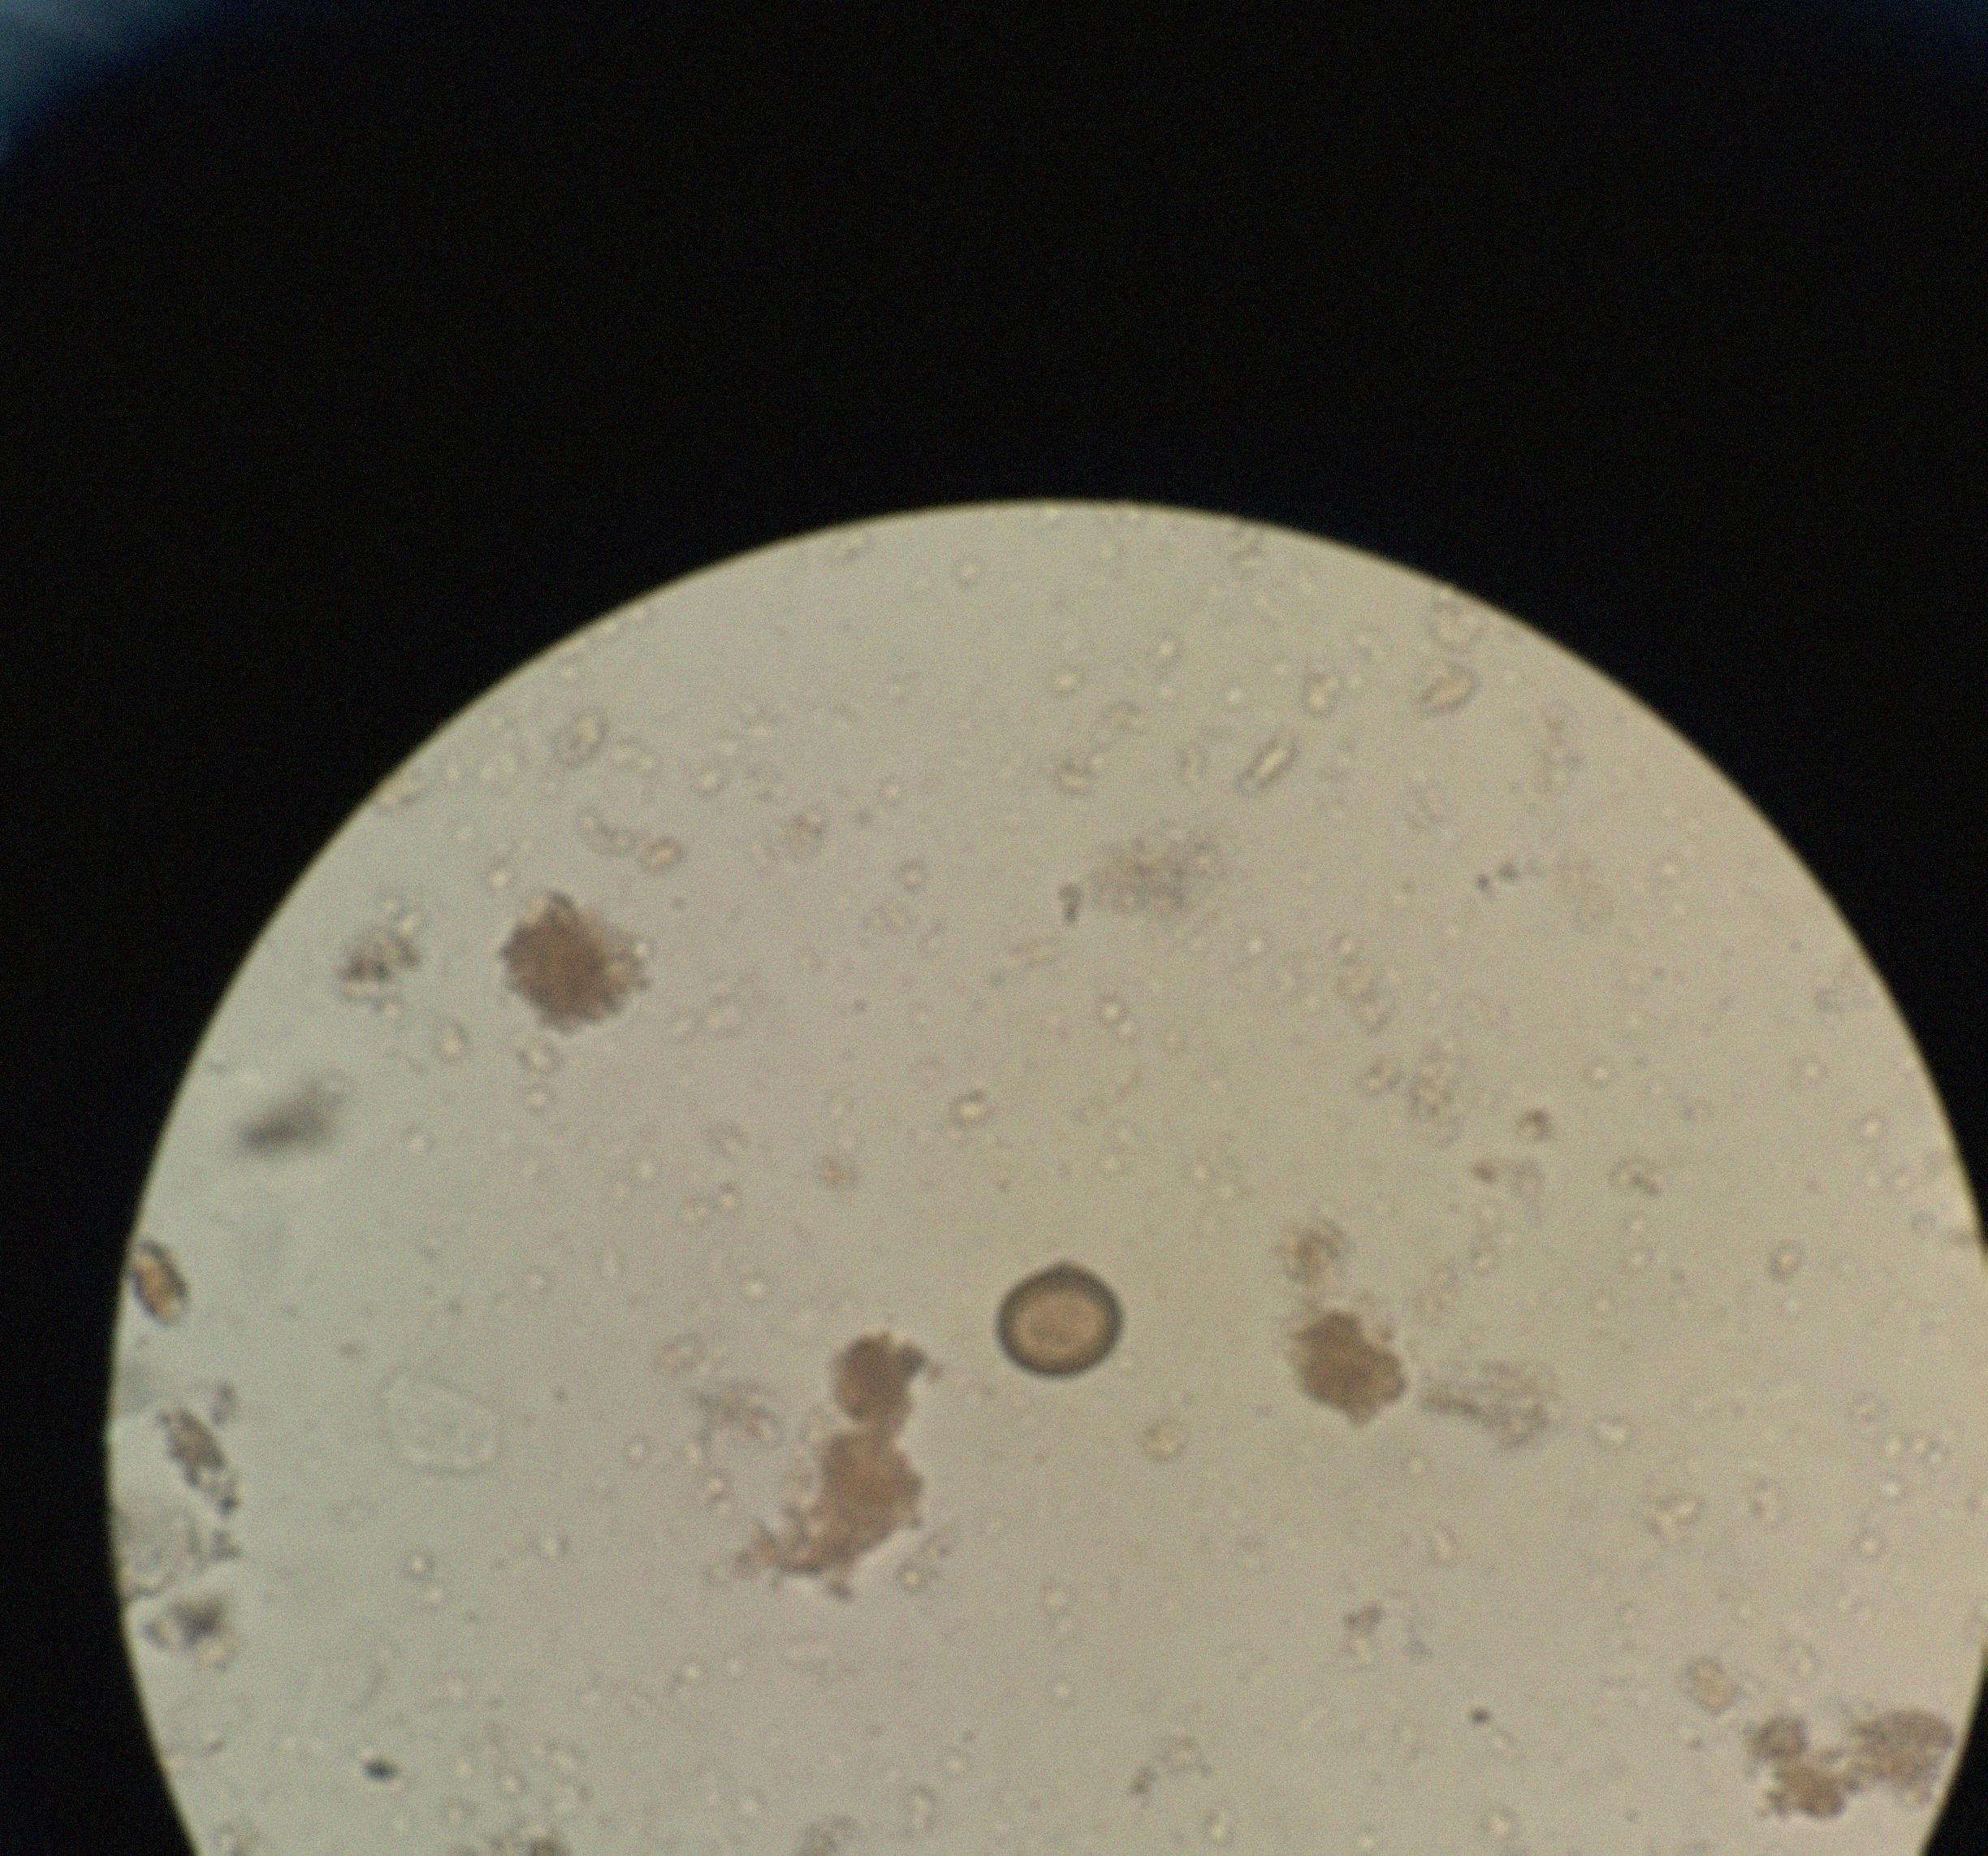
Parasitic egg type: Taenia spp. egg